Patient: sex M, age 66
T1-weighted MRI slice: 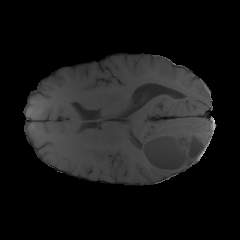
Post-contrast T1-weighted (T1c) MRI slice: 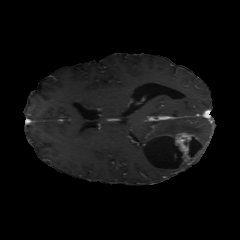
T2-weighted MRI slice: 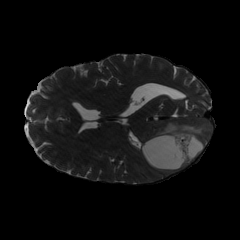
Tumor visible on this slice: yes
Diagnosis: Glioblastoma, IDH-wildtype
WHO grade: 4